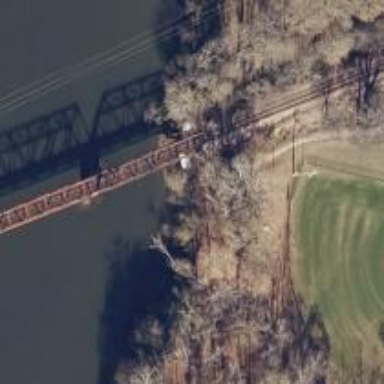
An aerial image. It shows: Railway bridge.